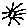
Label: sun